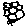
Label: flower